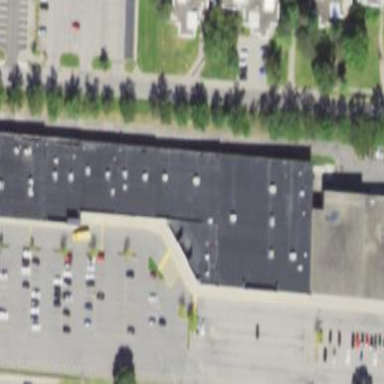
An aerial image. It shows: Mall building.